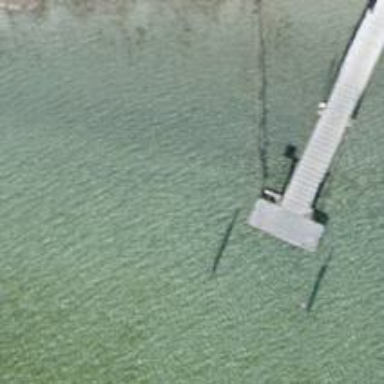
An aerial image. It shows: Man-made pier.